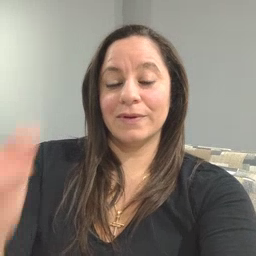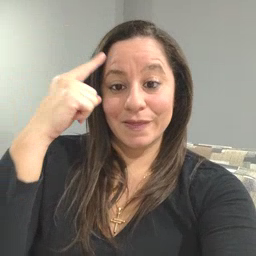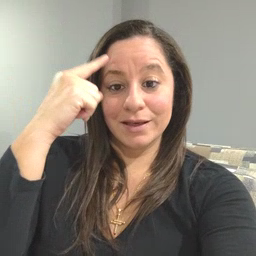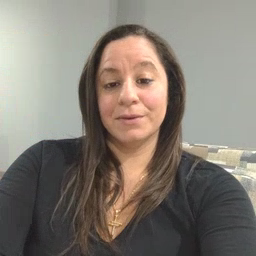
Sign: think